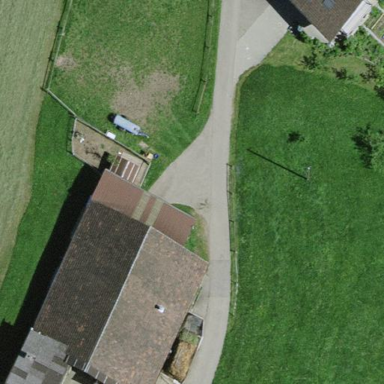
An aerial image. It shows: Farmyard in rural farm setting.